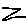
Label: zigzag